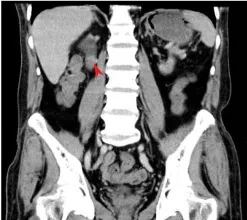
Enhanced CT of the urinary system: a soft tissue mass is visible within the right superior ureter, with mild enhancement noted on an enhanced scan. (tumor location flat against the 2nd-3rd lumbar vertebrae). Coronal plane.
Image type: radiology (ct)